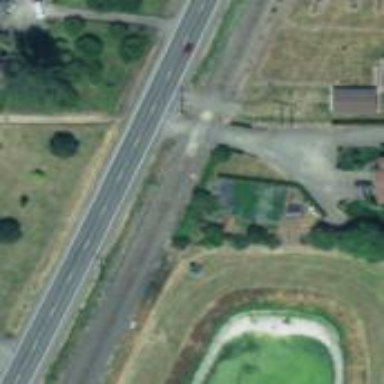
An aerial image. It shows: Road with stop sign.